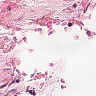
Metastatic tissue present: no